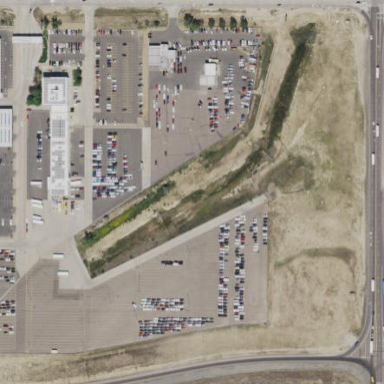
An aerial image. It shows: Car rental service.